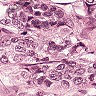
Metastatic tissue present: yes